Interaction volume radius: 5 \u00c5
Interaction volume height: 10 \u00c5
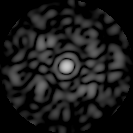
Disorder parameter: 0.6681